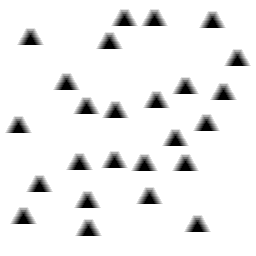
Squares: 0
Triangles: 25
Stars: 0
Total shapes: 25